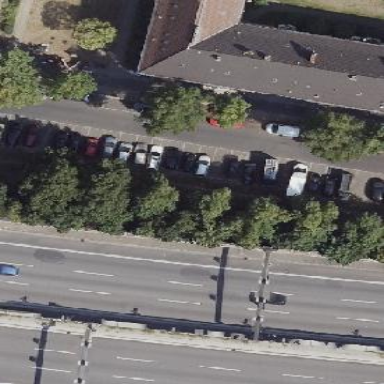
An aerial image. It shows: Street-side parking area with paving stones.